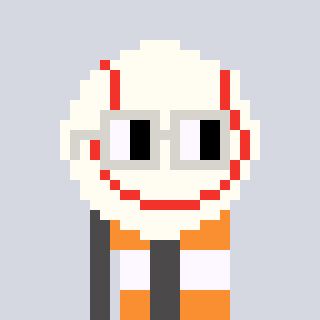
a pixel art character with square light gray glasses, a baseball ball-shaped head and a grayscale-colored body on a cool background